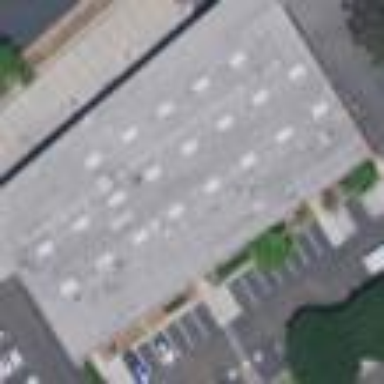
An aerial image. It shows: Industrial building which is car repair shop.